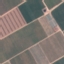
Land use / land cover class: PermanentCrop